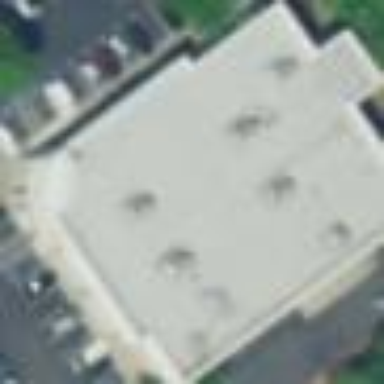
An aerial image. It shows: Building.